Field crop: maize
Growth stage: 2
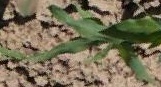
Species: maize